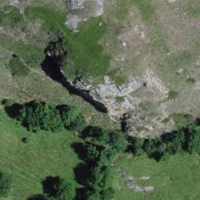
EUNIS habitat code: 48
Species observed at this site:
Emberiza cia